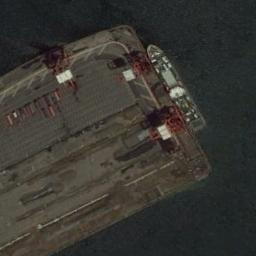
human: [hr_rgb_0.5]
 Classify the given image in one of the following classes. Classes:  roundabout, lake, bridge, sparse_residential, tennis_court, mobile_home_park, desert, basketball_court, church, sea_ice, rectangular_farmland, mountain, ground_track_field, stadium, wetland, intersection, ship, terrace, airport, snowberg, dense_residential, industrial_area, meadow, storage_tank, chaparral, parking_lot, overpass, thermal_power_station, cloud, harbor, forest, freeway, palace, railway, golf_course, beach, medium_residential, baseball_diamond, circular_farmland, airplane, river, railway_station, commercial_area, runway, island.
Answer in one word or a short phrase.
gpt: ship